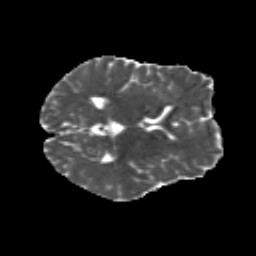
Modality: MD
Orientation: axial
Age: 18
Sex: male
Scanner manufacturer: siemens
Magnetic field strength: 3 T
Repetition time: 8.8 s
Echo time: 0.085 s